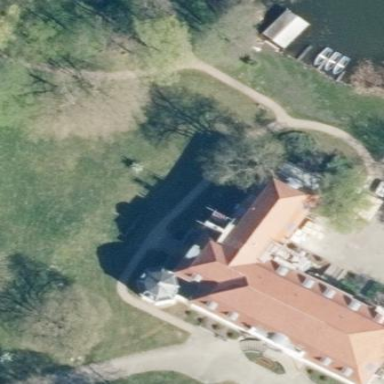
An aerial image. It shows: Historic stately castle building.